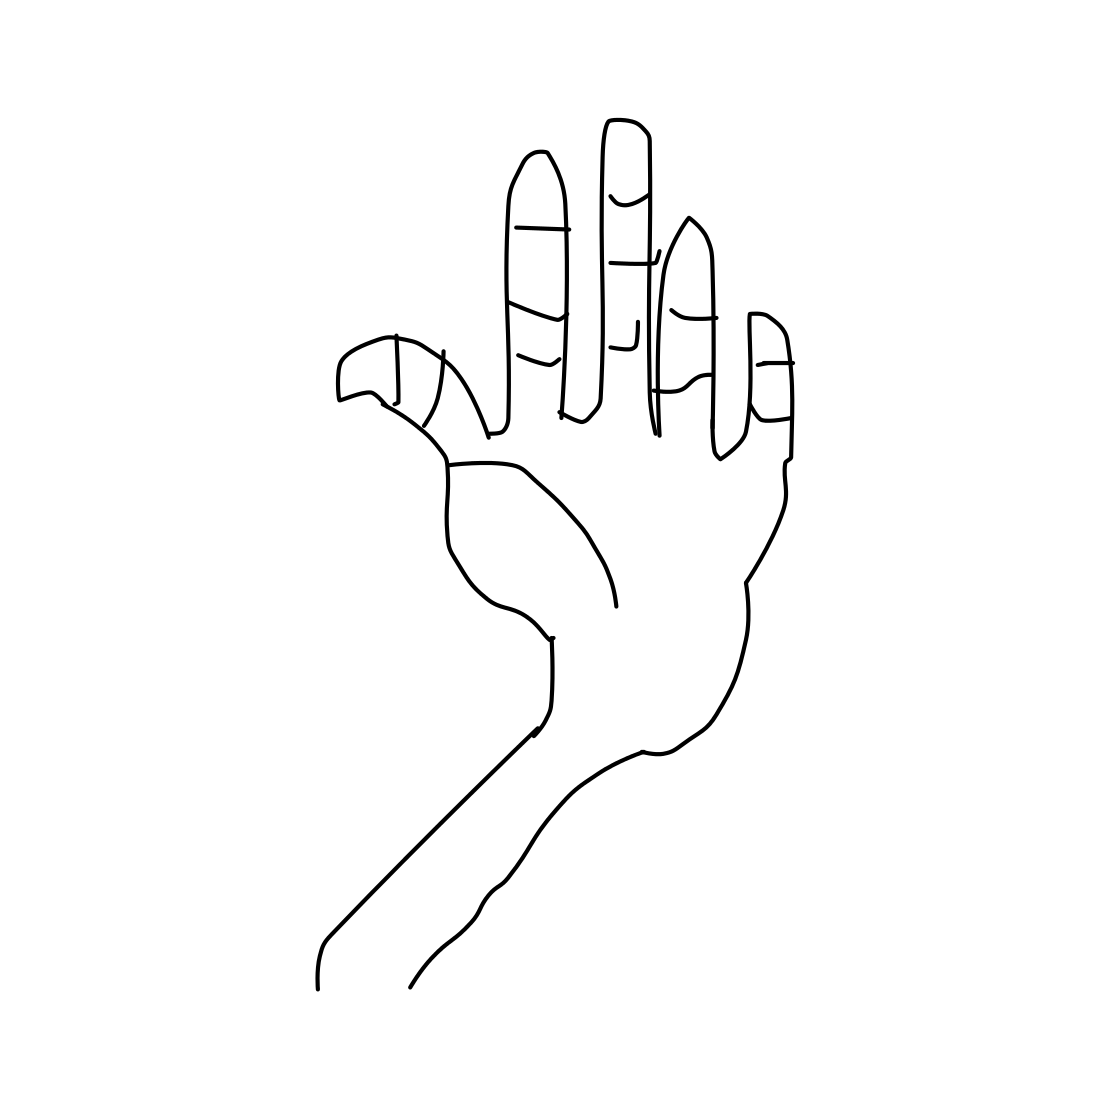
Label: hand